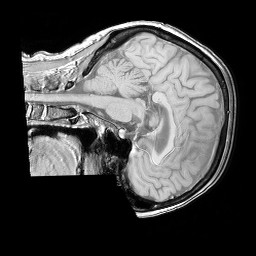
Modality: T1w
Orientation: sagittal
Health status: ill
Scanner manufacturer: philips
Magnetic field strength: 3 T
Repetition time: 0.3787 s
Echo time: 0.002908 s